Field crop: maize
Growth stage: 2
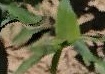
Species: maize